Question: I have created services stack, now when i fire GET request
i.e
localhost:123/myRest/ClassName/application/123456789?Count = 10
For above,
123456789 is the application Id
'''
[RestService("/perfmon/application/{applicationId}?Count = 10")]
'''
For my application, I got the actual result fine, but the problem is that when i try to check its JSON view, not able to see because it generate URL as below
'''
localhost:123/myRest/ClassName/application/123456789?Count = 10?format = json
'''
(two questionmark so it is wrong)
When i change it to
'''
localhost:123/myRest/ClassName/application/123456789?Count = 10&format = json
'''
Can I control this when for ?format=Json.
it gives me JSON output for my data
This happens from the default view. (see below image)

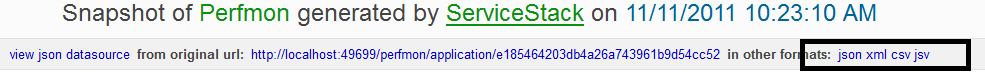
Answer: This is a bug in the HtmlFormat that is fixed in the latest version (v3.03) of ServiceStack. Download latest dlls at:
<URL>